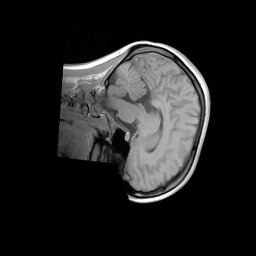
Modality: T1w
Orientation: sagittal
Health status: ill
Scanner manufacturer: siemens
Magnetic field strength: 3 T
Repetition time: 0.4 s
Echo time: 0.00272 s